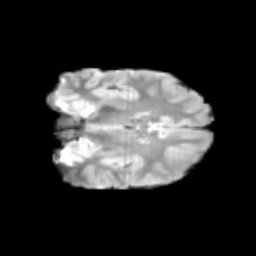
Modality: T2w
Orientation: coronal
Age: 10
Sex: male
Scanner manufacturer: siemens
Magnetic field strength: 3 T
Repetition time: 3.8 s
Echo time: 0.07 s